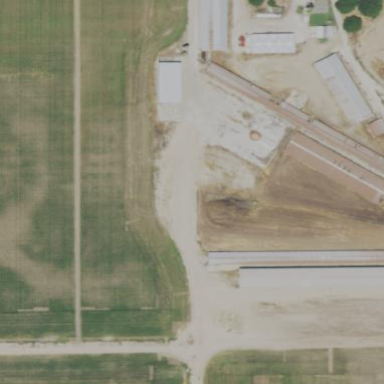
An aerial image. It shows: Farm auxiliary building.